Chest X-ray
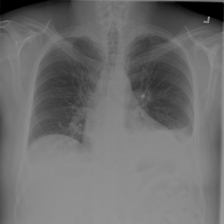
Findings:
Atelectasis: negative
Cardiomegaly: negative
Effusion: negative
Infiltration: negative
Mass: negative
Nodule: negative
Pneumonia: negative
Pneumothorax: negative
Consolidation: positive
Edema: negative
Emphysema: negative
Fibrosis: negative
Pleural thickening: negative
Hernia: negative